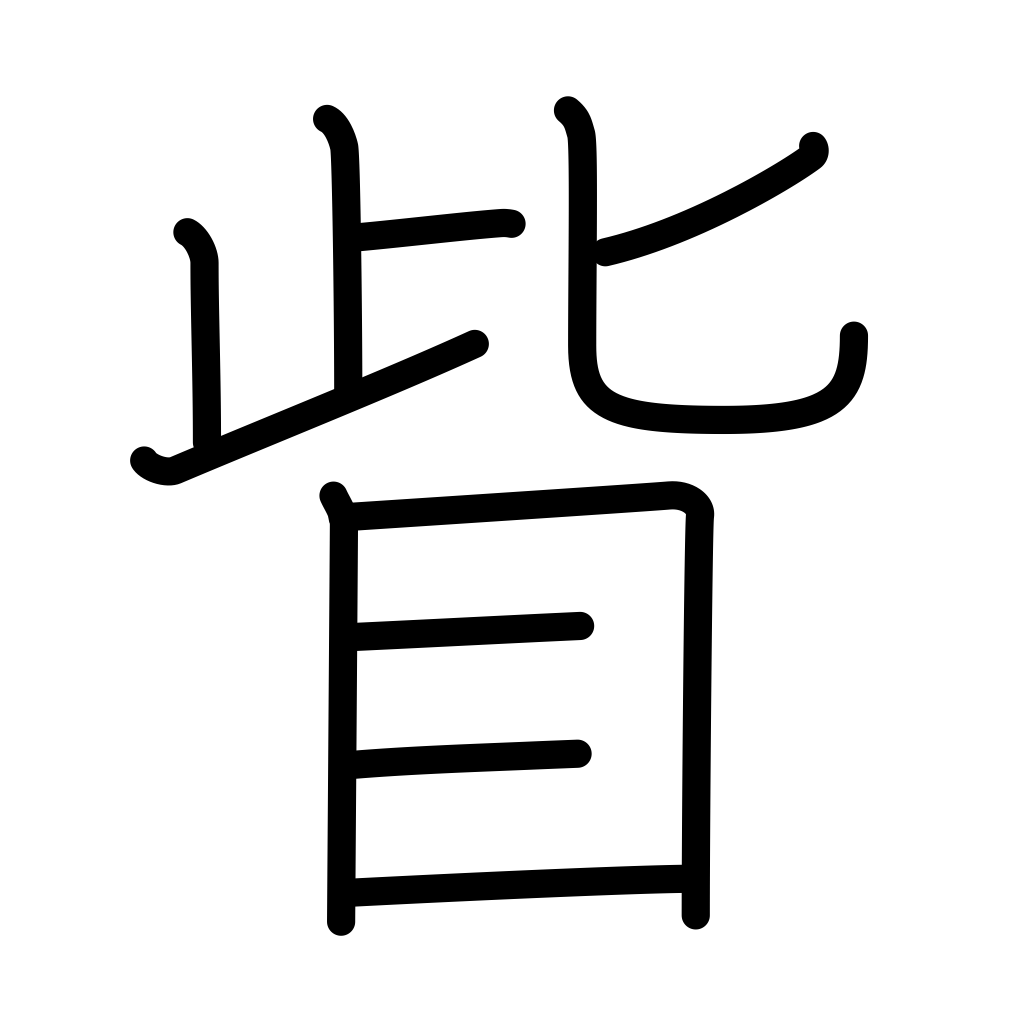
Meaning: outside the corner of the eye